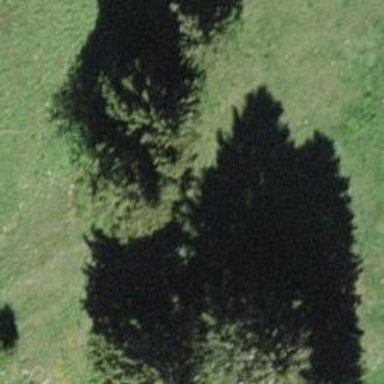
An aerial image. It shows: Needle-leaved tree in natural setting.